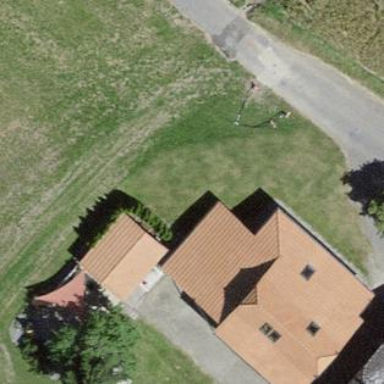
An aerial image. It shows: Residential building.